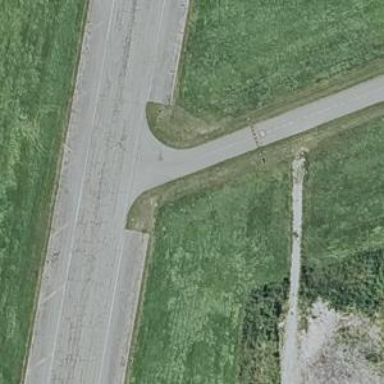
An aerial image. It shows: Image of taxiway at airport.